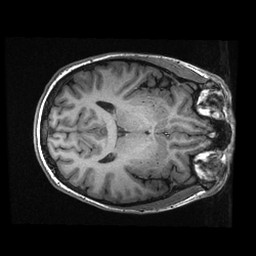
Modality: T1w
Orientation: axial
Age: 21
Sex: male